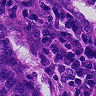
Metastatic tissue present: yes